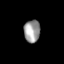
Tissue: skin
Cell type: T cells
Senescence score: 0.6819
Nuclear area (px): 357
Mean DAPI intensity: 154.535